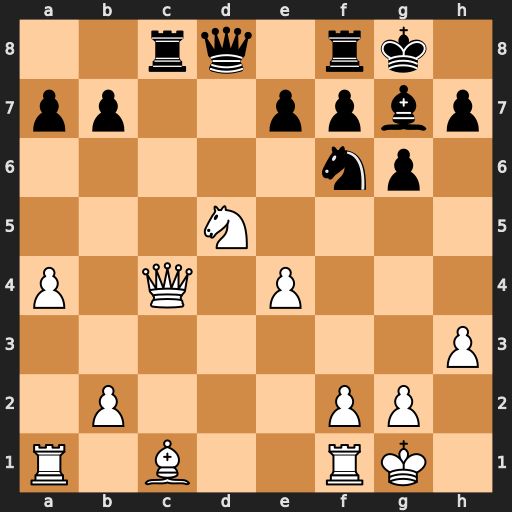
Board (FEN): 2rq1rk1/pp2ppbp/5np1/3N4/P1Q1P3/7P/1P3PP1/R1B2RK1
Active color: w
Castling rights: -
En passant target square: -
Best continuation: Qxc8 Qxc8 Nxe7+ Kh8 Nxc8